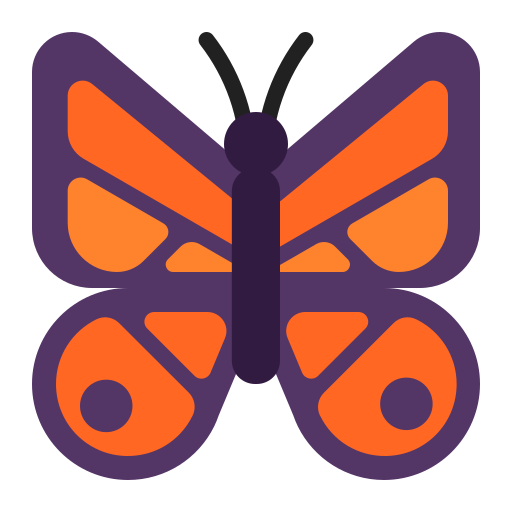
butterfly flat